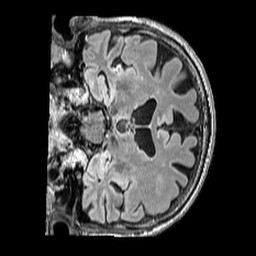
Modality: FLAIR
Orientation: coronal
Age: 64
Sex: male
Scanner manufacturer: siemens
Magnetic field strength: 3 T
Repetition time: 5 s
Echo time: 0.387 s